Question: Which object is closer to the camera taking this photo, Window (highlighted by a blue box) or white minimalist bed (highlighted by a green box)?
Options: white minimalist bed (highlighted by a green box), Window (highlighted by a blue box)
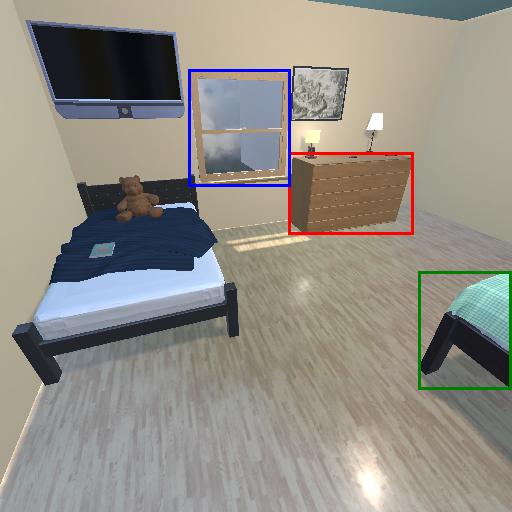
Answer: white minimalist bed (highlighted by a green box)